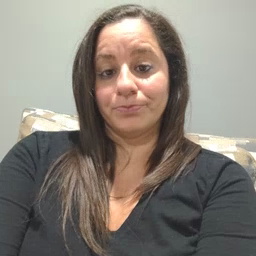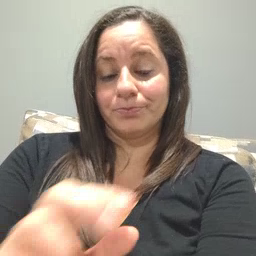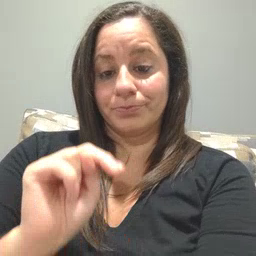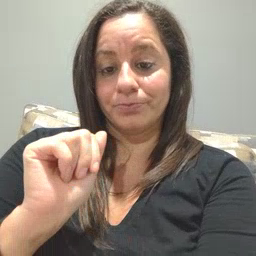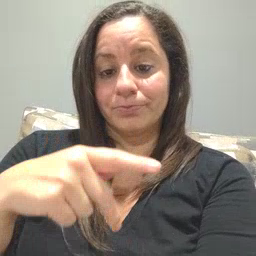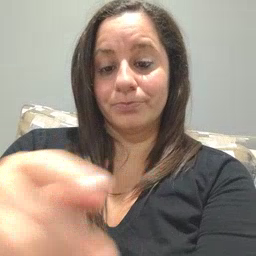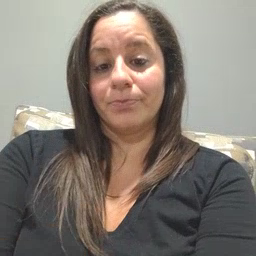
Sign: nap